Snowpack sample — Loveland Pass, Silver Plume, Colorado, USA (1/12/25, 11:40 AM MST)
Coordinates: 39.66, -105.88
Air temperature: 7 °F
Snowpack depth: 140 cm
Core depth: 10 cm
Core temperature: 41 °F
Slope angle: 11°, slope face: 30°
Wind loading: high
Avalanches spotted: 2
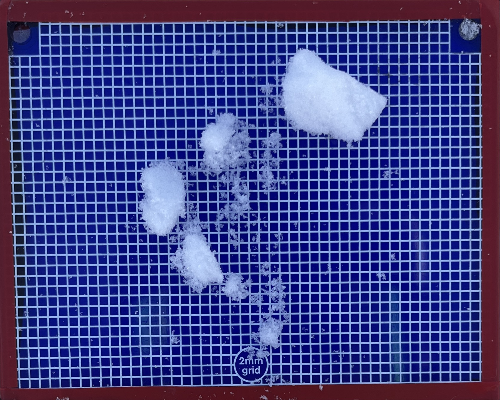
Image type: profile
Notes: Pilot using slightly modified coring method that took too large segment for snow profile picturing, advised not to use in higher level models. Two avalanche on south face nearby, partially cloudy with light snow in the last 24 hours. Lots of wind loading on eastern features.